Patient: sex M, age 63
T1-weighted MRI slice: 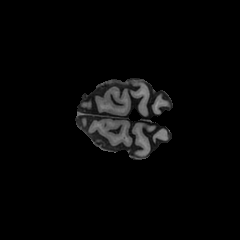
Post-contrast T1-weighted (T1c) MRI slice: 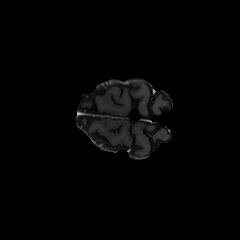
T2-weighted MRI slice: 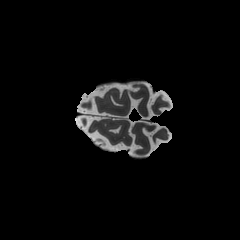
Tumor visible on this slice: no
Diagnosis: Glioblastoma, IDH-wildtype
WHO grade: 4